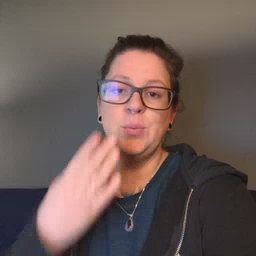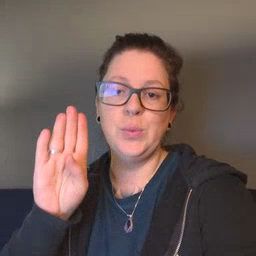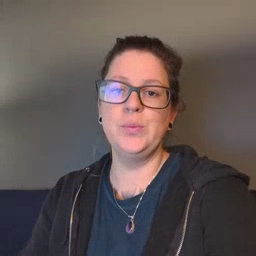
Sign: blue